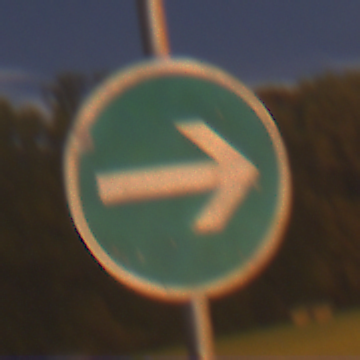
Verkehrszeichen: VorgeschriebeneFahrtrichtungHierRechts
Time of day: Night
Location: Outdoor (Suburban)
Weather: PartlyCloudy
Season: NotSpecified
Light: Artificial